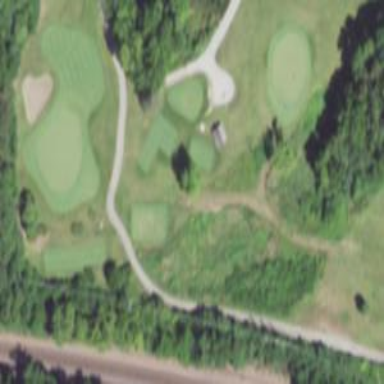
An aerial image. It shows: Golf tee.